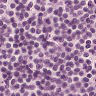
Metastatic tissue present: no